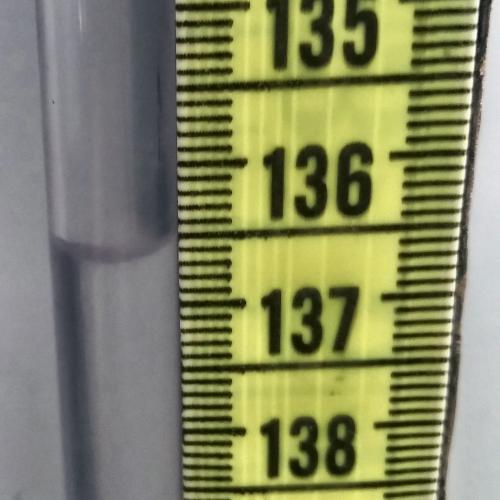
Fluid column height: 136.6 cm